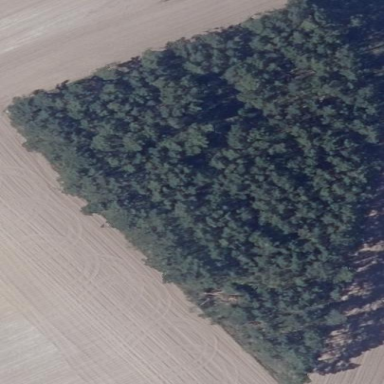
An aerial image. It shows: Forest area.